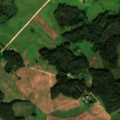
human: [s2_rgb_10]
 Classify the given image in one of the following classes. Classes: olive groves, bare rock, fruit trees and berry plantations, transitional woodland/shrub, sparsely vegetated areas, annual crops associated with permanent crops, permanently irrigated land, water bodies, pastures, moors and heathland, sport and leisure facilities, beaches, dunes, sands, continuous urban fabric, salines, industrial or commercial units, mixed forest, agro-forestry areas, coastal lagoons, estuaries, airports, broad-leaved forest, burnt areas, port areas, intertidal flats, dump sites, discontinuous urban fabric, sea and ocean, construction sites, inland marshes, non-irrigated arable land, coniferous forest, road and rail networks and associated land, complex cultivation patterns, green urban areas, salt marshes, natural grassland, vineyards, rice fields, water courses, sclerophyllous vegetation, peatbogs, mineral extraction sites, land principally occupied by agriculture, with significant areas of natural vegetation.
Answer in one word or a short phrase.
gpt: non-irrigated arable land, pastures, mixed forest